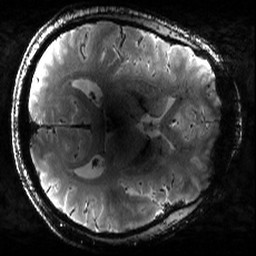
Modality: T2starw
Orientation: axial
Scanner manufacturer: siemens
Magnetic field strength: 6.98 T
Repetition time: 3.7 s
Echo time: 0.016 s